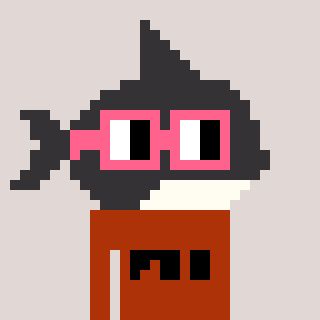
a pixel art character with square pink glasses, a orca-shaped head and a hotbrown-colored body on a warm background